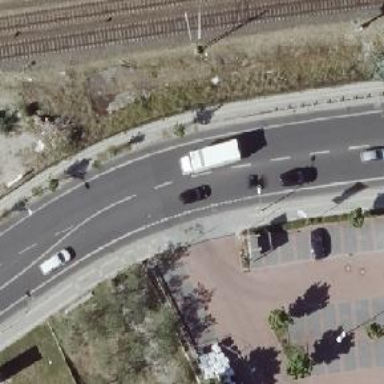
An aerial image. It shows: Secondary road with asphalt surface. There are separate sidewalks and exclusive cycle lanes on both sides of the road.